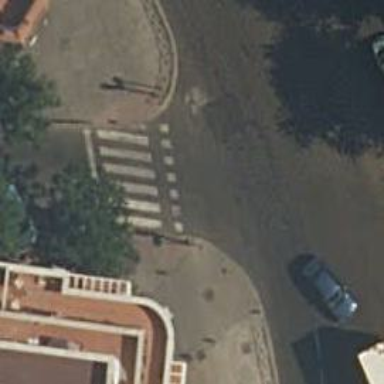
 there are traffic signals and zebra crossing."